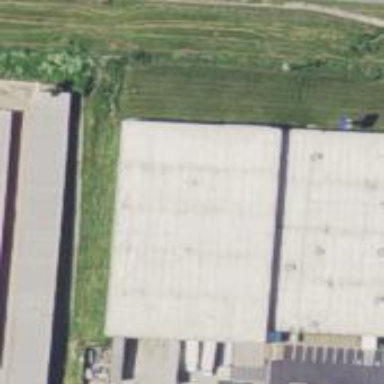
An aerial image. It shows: Building that serves as shop for building materials.